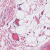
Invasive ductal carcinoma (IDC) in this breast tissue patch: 0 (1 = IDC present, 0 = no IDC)